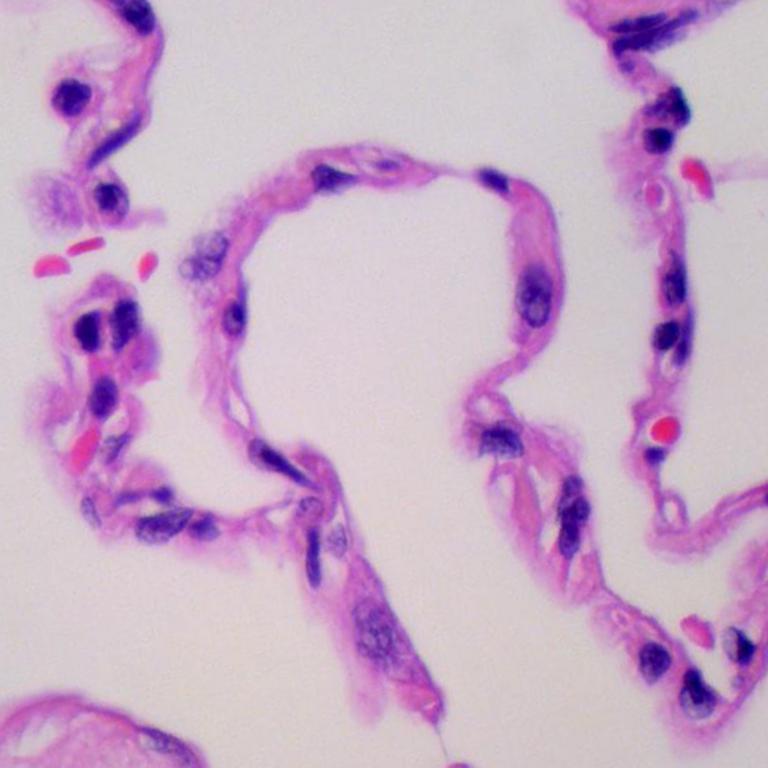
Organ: lung
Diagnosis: benign